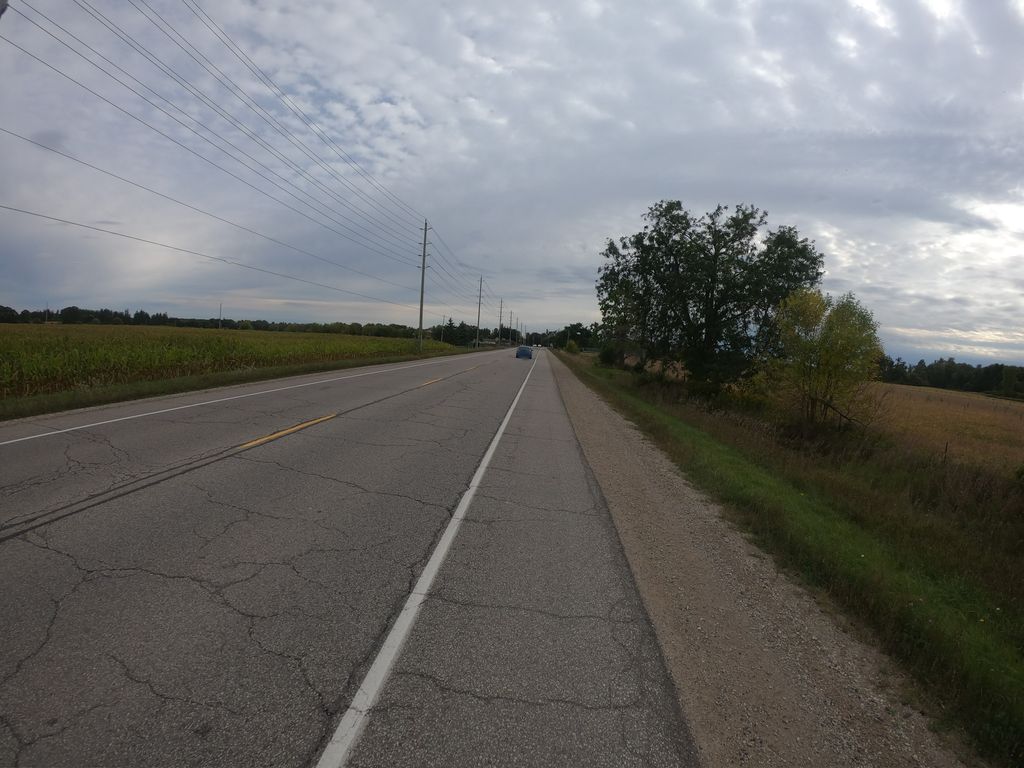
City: kitchener-waterloo